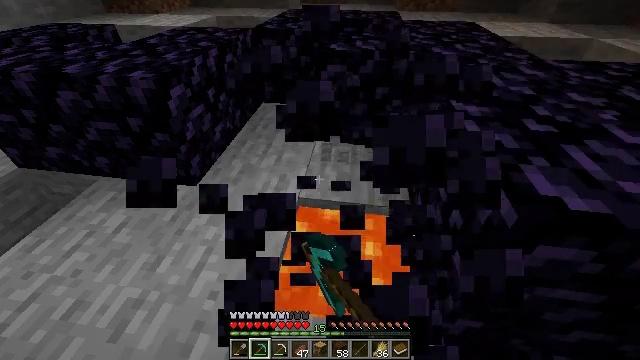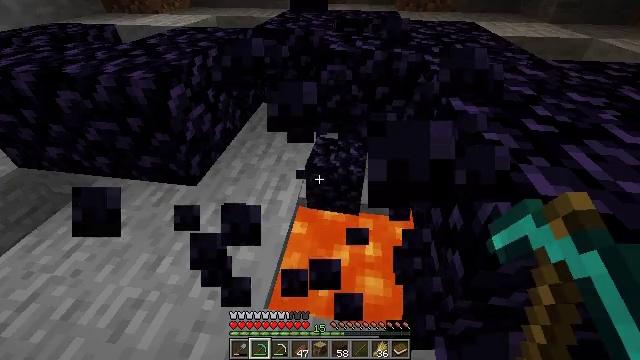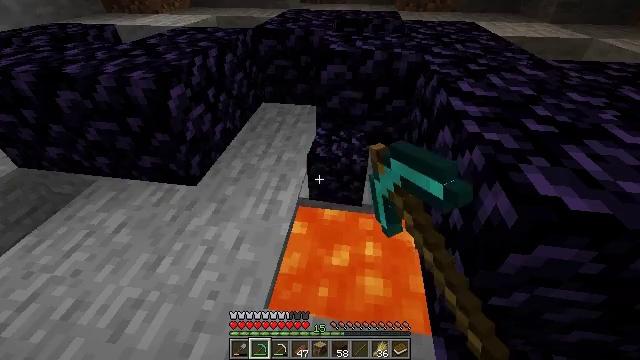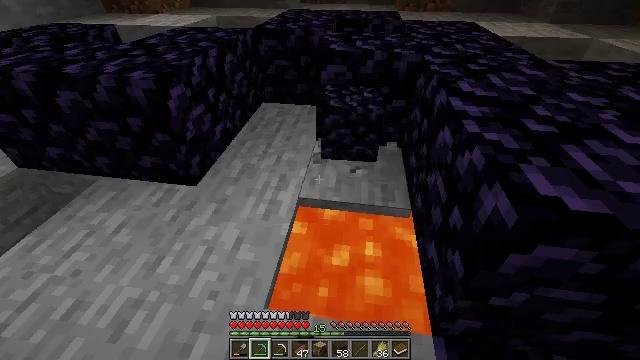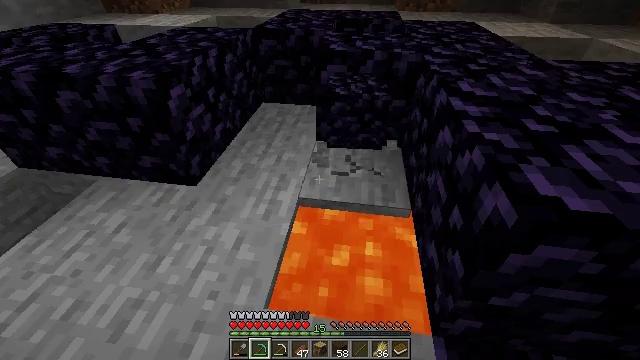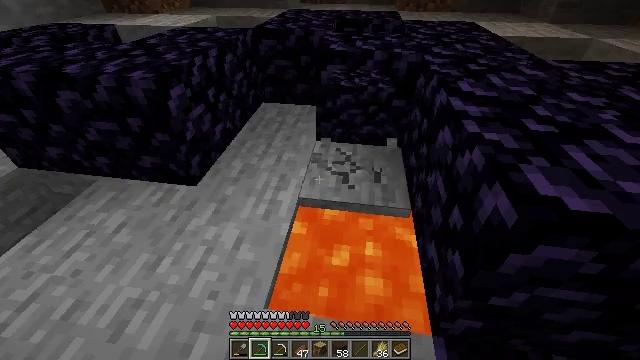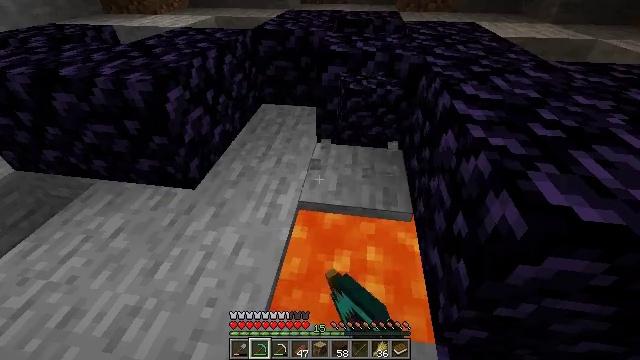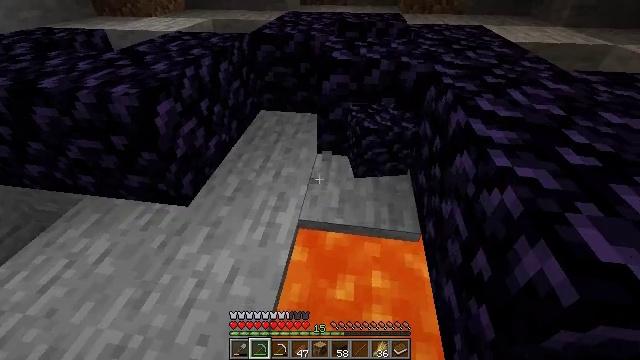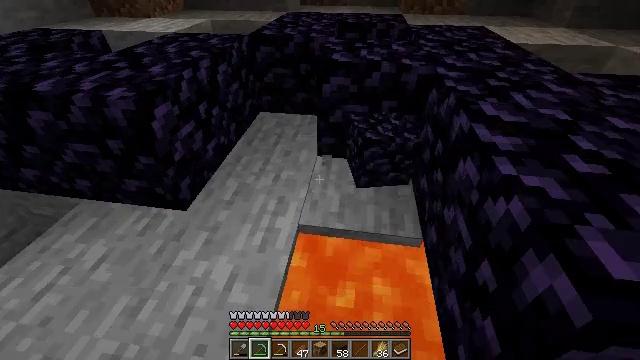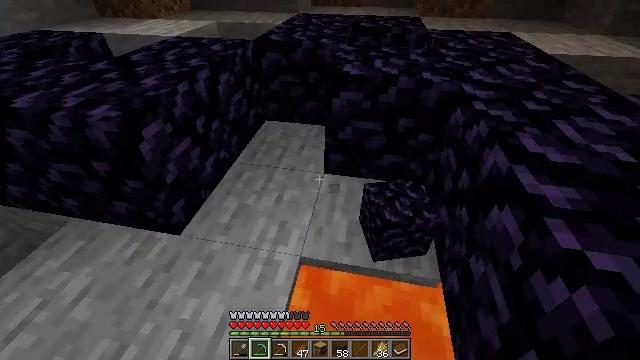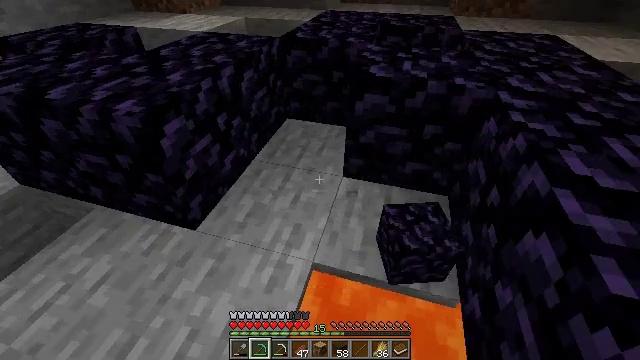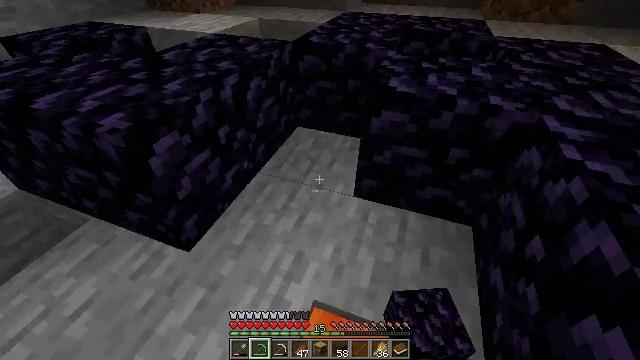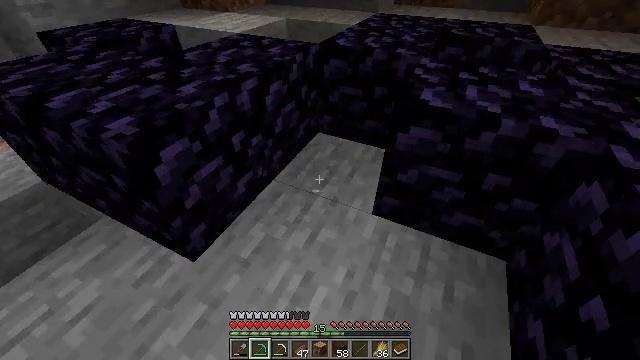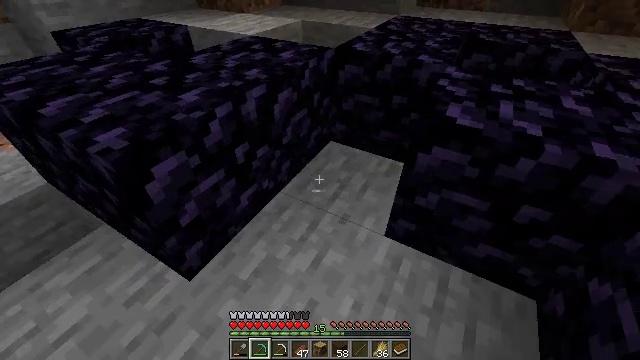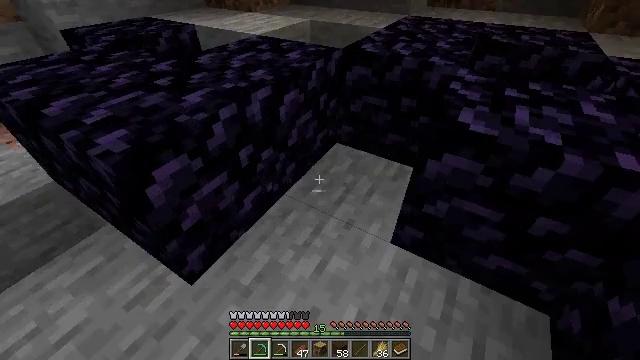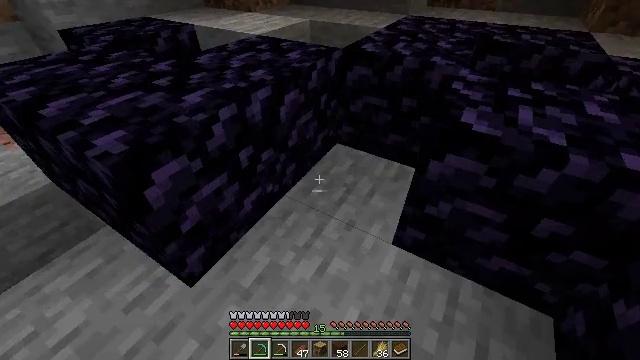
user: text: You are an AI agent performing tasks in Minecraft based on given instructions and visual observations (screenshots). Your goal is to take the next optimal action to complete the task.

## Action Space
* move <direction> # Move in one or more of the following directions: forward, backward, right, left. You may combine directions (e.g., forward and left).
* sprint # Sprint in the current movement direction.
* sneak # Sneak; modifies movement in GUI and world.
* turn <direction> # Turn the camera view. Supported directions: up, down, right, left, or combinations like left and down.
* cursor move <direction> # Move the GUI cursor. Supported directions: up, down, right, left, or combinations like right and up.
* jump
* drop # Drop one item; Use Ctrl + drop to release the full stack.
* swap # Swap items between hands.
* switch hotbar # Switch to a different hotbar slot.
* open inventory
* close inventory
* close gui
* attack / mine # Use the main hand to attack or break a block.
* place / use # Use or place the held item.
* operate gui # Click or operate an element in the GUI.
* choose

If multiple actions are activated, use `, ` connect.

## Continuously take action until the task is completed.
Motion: motion action
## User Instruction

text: Create an enchanting table with your crafting setup.
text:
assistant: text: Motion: attack / mine
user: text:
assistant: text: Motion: attack / mine
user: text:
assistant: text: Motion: attack / mine
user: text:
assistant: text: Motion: attack / mine
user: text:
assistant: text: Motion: attack / mine
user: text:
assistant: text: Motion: move forward
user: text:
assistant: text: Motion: move forward
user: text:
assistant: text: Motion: move forward
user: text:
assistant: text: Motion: move forward, turn left
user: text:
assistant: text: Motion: move forward, turn left
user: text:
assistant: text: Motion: move forward, turn left
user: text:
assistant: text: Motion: move forward, turn left
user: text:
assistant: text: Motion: turn left
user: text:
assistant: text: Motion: turn left
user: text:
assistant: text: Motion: move left
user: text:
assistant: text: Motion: move left, turn right
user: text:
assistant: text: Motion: move left, turn right
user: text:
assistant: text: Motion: move left, turn right and down
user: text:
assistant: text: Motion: move left, turn right
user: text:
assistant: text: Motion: move left
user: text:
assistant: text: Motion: move left
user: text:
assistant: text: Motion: move left
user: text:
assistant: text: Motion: move left, turn right
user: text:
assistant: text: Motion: move back and move left, turn right
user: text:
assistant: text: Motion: move back, turn right
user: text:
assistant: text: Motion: move back
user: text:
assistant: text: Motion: move back, turn right
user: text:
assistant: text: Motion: move back, turn right and down
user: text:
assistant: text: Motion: turn right and down
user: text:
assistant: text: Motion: turn right